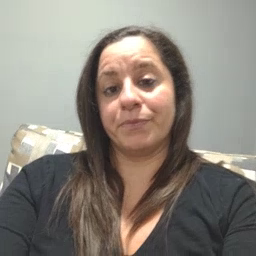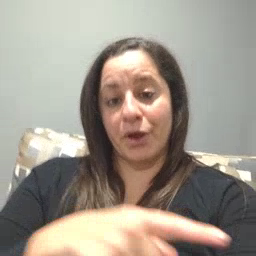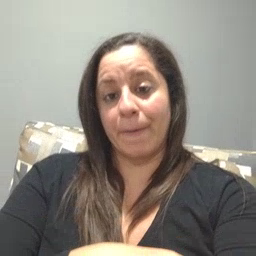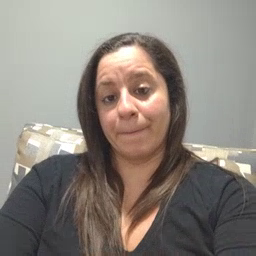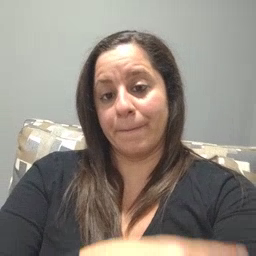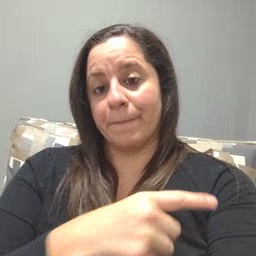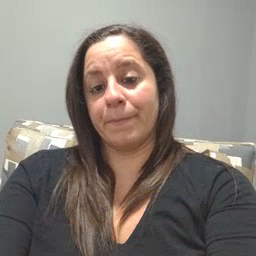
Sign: arm